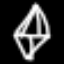
Label: diamond